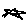
Label: star